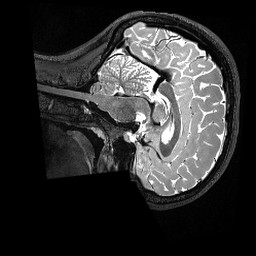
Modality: T2w
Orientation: sagittal
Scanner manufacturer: siemens
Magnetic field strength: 3 T
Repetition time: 3.2 s
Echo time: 0.563 s